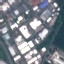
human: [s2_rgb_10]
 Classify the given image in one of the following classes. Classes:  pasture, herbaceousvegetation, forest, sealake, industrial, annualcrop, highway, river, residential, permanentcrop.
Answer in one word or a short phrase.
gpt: Industrial